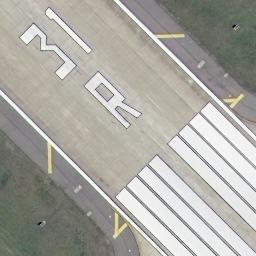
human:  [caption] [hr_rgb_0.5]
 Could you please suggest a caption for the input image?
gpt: It is a straight runway with some mark lines and a number and a letter R on it .

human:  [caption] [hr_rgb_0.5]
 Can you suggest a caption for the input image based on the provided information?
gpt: There are some mark lines and a number and a letter R on the straight runway .

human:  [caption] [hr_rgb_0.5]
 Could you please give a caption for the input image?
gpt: It is a straight runway with some white mark lines and a number and a letter R on it .

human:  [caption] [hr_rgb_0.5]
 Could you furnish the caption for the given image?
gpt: A straight runway with some mark lines and a number and a letter R on it .

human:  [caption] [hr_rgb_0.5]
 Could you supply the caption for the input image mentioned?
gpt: A straight runway with some white mark lines and a number and a letter R on it .